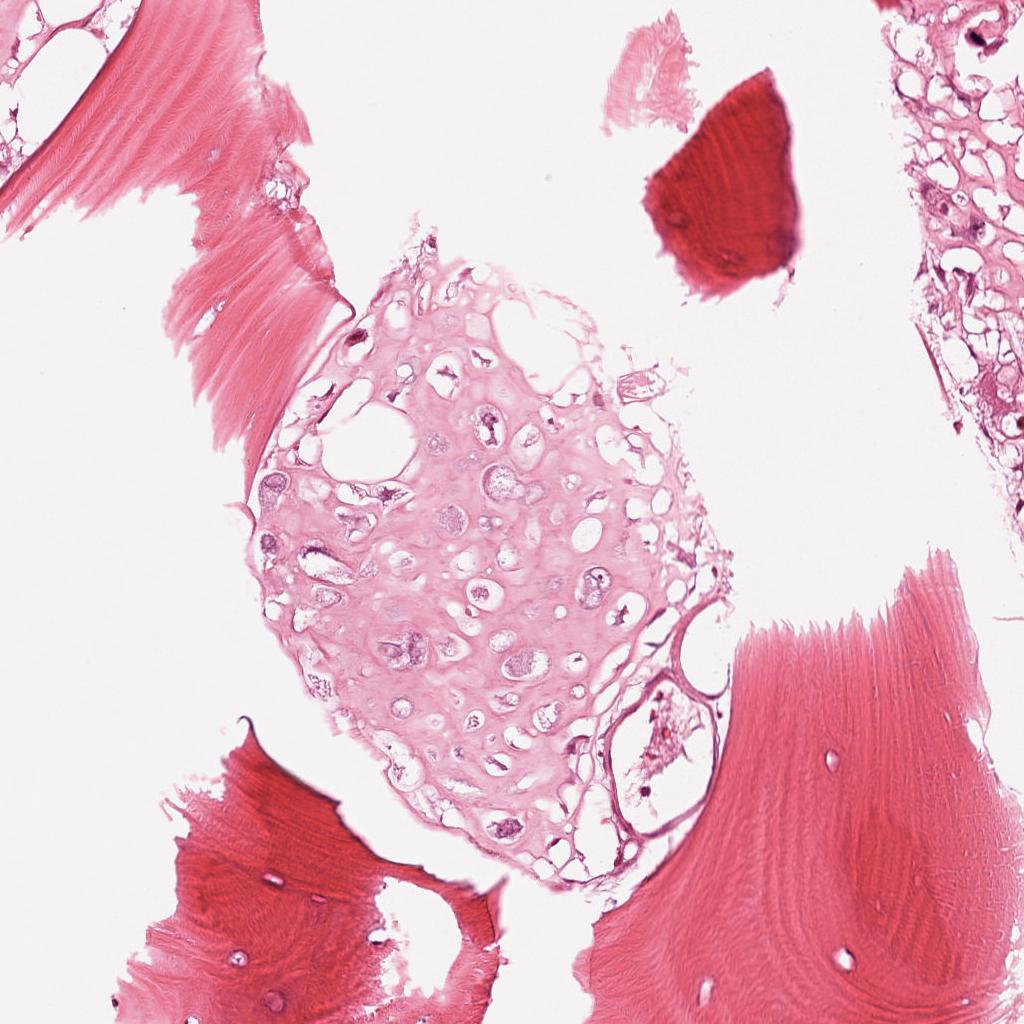
Label: Viable